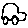
Label: car